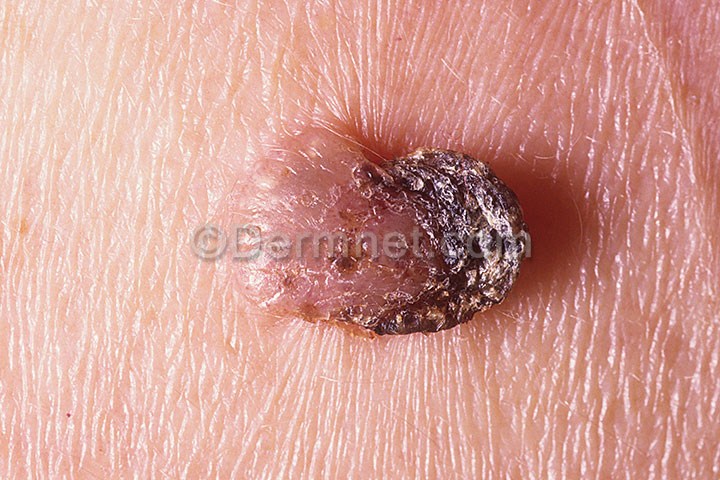
Disease: Seborrheic Keratoses and other Benign Tumors